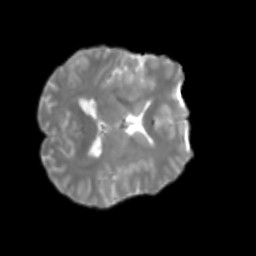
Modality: T2w
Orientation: axial
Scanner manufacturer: siemens
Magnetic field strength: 3 T
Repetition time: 4 s
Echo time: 0.0594 s